Question: I need to create the 'JMenu' which should have:
1. The submenu items
2. The checkbox.
Like this:

Is there any easy way to create it or I have to merge the 'JCheckBoxMenuItem' and 'JMenu' classes?
Yes, I know that I can try it myself and I'll create it after ~2 days of coding. I've just asked for the easy way or the turnkey solution.
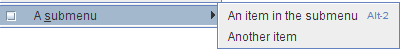
Answer: You can associate an icon with any menu. The easiest way to do this might be to just use a regular MenuItem and set its icon to either a checked or unchecked checkbox whenever it is clicked. You might put that logic in a subclass of JMenu and use that class.
<URL>